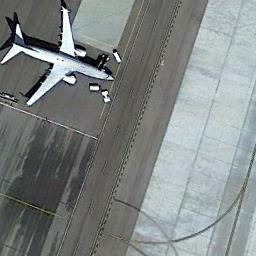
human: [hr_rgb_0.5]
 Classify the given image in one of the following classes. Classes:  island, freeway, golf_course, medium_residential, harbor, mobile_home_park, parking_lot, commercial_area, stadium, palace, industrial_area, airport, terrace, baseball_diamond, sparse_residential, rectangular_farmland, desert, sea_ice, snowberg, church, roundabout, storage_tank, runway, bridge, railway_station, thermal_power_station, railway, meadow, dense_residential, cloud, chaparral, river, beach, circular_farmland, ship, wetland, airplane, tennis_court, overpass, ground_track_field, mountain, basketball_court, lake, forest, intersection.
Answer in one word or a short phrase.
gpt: airplane